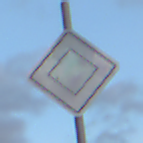
Verkehrszeichen: Vorfahrtsstrasse
Umgebung: Outdoor, Nature
Tageszeit: SunriseSunset
Wetter: PartlyCloudy
Licht: Natural
Jahreszeit: NotSpecified
Kontrast: LowContrast